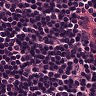
Metastatic tissue present: no